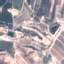
Land use / land cover: PermanentCrop